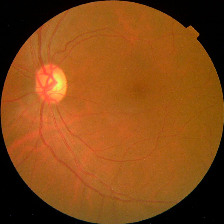
Diabetic retinopathy grade: No DR